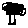
Label: tree